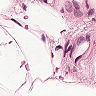
Metastatic tissue present: no